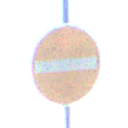
Verkehrszeichen: VerbotDerEinfahrt
Umgebung: Outdoor, Special
Tageszeit: MorningAfternoon
Wetter: Clear
Licht: Natural
Jahreszeit: NotSpecified
Kontrast: HighContrast